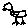
Label: bird